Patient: sex F, age 58
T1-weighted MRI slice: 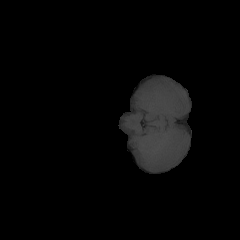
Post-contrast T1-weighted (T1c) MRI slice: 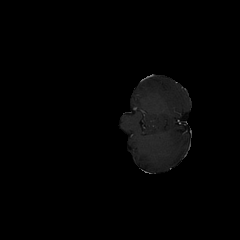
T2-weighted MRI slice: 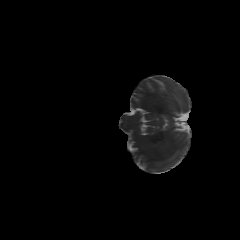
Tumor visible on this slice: no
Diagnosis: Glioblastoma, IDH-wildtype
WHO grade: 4